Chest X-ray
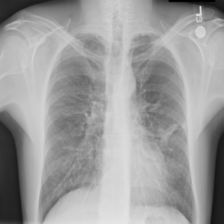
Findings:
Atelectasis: negative
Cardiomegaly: negative
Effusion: negative
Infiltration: negative
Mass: negative
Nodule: negative
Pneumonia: negative
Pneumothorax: negative
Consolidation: negative
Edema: negative
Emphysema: negative
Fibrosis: negative
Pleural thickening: negative
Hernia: negative